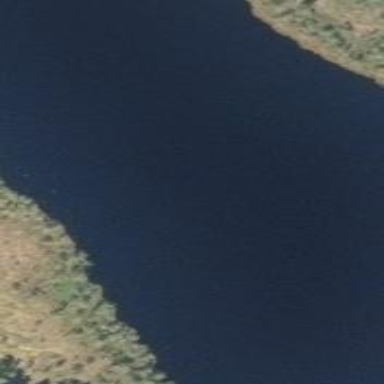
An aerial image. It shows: Serene lake.